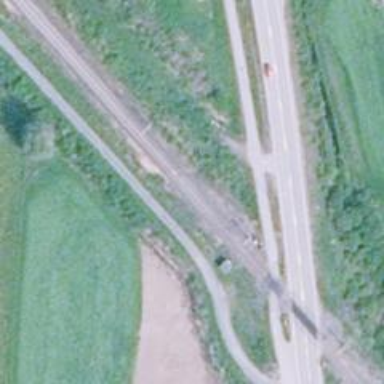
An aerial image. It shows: Railway with continuous electrified contact line.